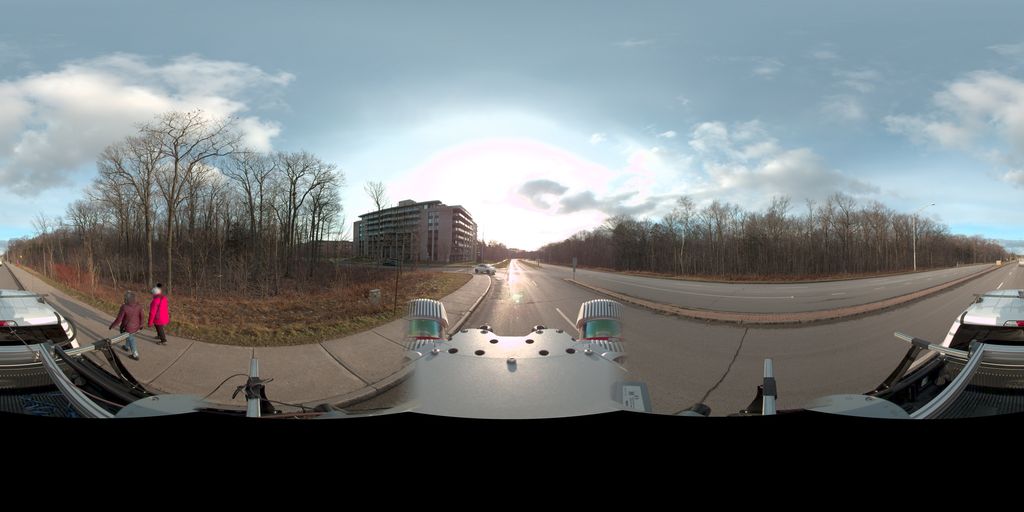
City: quebec_city